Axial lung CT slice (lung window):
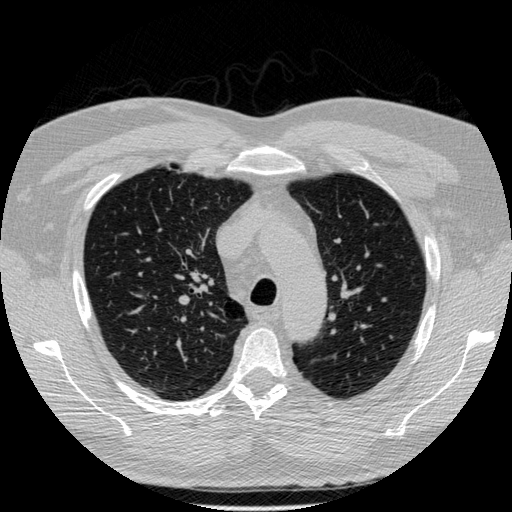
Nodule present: no